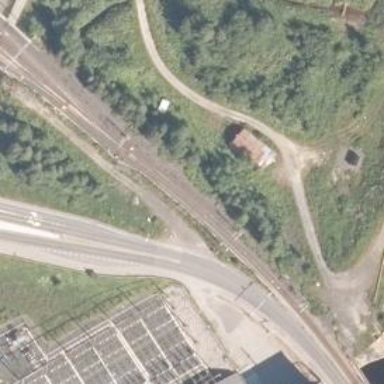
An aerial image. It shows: Continuous rail railway with electrified contact line.